Question: I've been looking around all over, but I can't solve this, so I'm turning here.
I want to make a layout that looks like this:

The layout consists of three fields:
1. A header at the top with a fixed height, dynamic width, and vertically scrollable content.
2. Body below header, with dynamic width and height, with vertically scrollable content.
3. A sidebar to the right, with a fixed width, dynamic height, and no scroll. (This should remain fixed when you scroll the body content)
Dynamic height and/or width means it will resize with the window, not that it resizes with content.
If anything is unclear or there's any questions, I'll do my best to answer.
edit: one of my (very failed) attempts here: <URL>
html structure:
'''
<body>
<div id="header">
header content
</div>
<div id="content">
body content
</div>
<div id="sidebar">
sidebar content
</div>
</body>
'''
css code:
'''
#header {
width: 100%;
height: 100px;
margin-right: 150px;
background-color: green;
overflow-y: scroll;
}
#content {
background-color: blue;
height: 100%;
overflow-y: scroll;
}
#sidebar {
position: absolute;
top: 0;
left: 100%;
margin-left: -150px;
width: 150px;
height: 100%;
float: right;
background-color: red;
overflow: hidden;
}
'''
edit: David below helped me find the way. Basically what I had to use to make it work as I wanted was the calc()-function.
edit edit: Jack below came up with a solution that didn't use calc(), which I must say I prefer. Thank you all very much for the help!
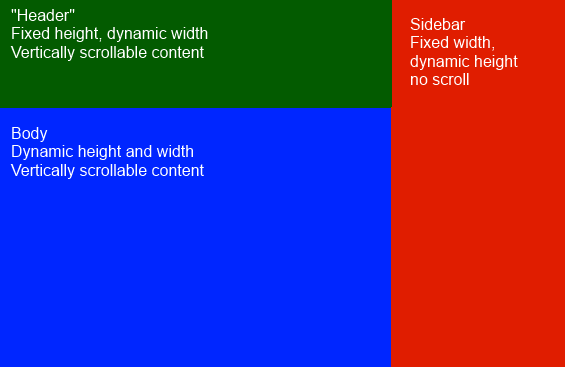
Answer: I created a simple fiddle, that doesn't use 'calc' (support isn't great - <URL>
It's very straight forward, using simple CSS.
<URL>